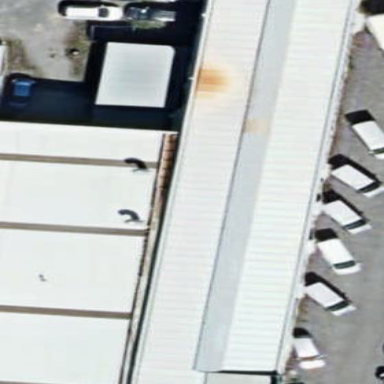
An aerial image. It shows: Industrial building.